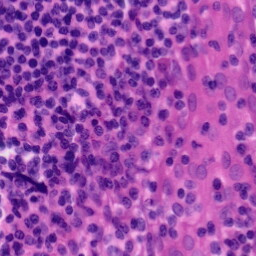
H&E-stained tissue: Tonsil